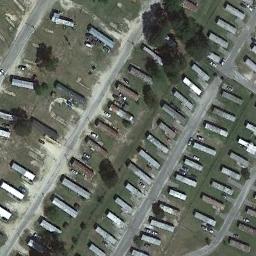
Label: residential